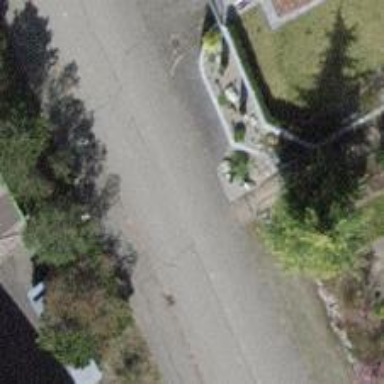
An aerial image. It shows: Road with steps.